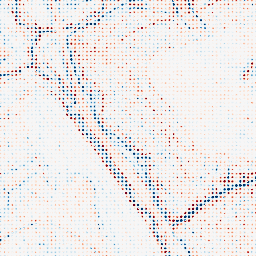
Category: edge_preserving
Decomposition family: bilateral
Decomposition parameters: d: 9
sigma_color: 25
sigma_space: 75
Upsampling method: sinc_blackman
Upsampling parameters: scale: 8
kernel_size: 4
Upsampling scale: 8